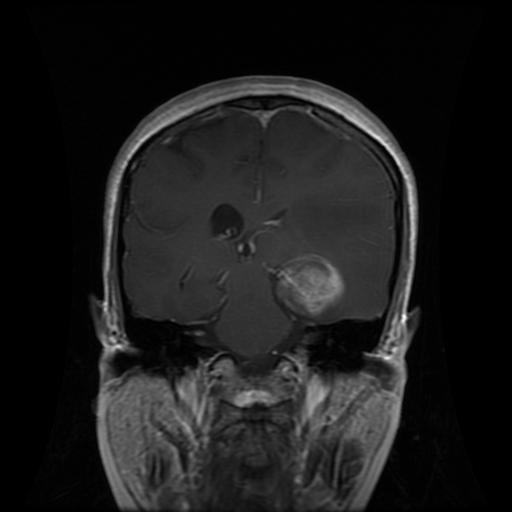
Label: glioma